Here is the raw acceleration-versus-time signal recorded on a bearing housing. What is the most likely bearing condition (normal, inner_race, outer_race, ball)?
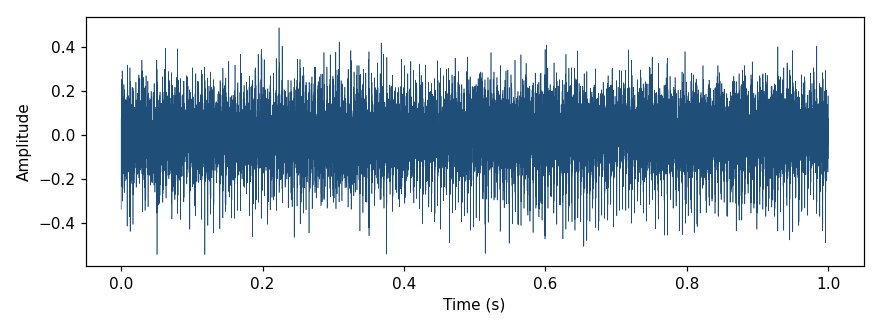
Answer: outer_race